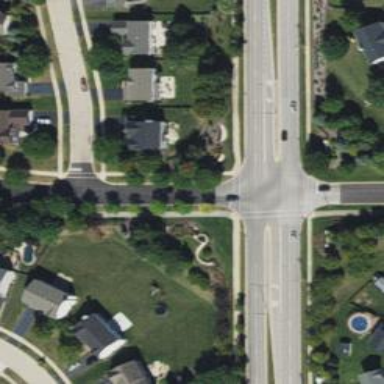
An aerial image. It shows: Uncontrolled road crossing.